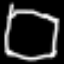
Label: octagon